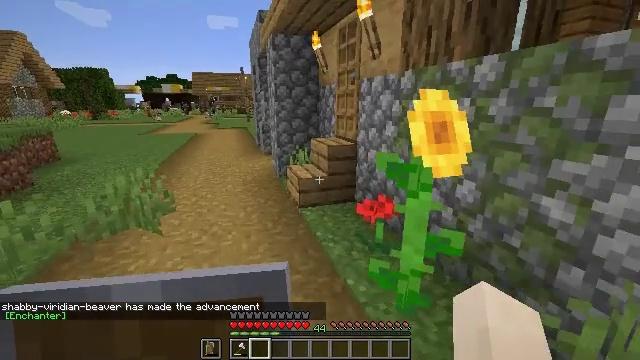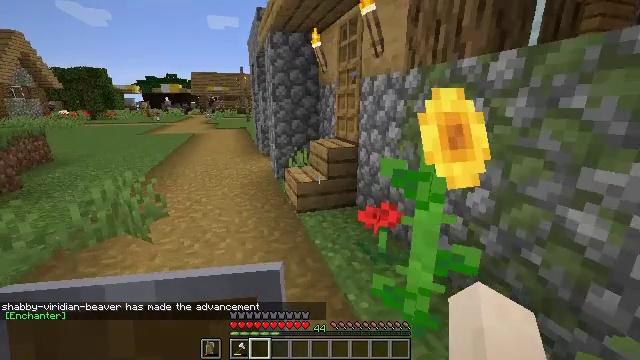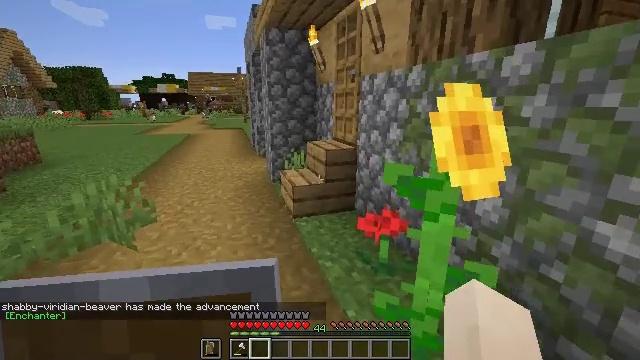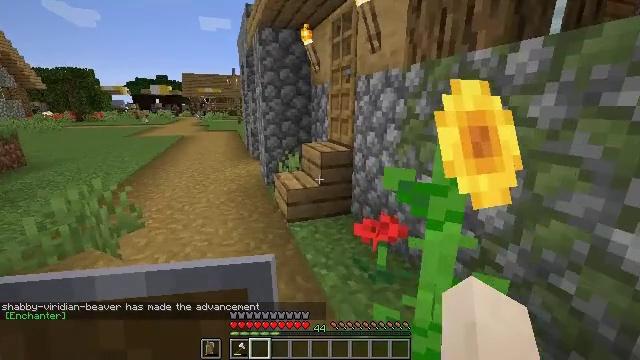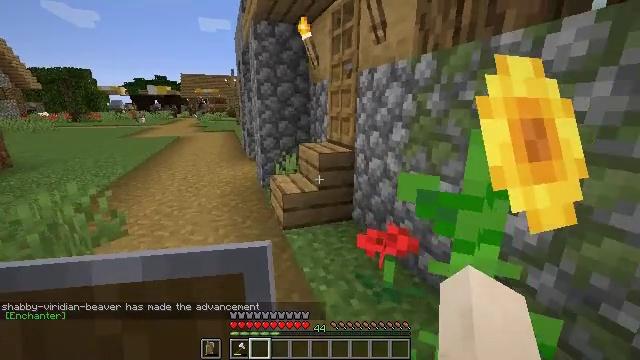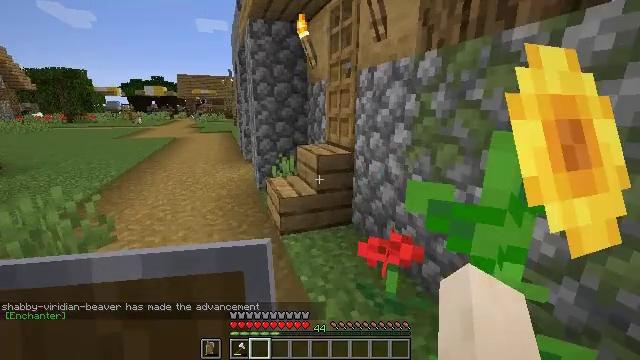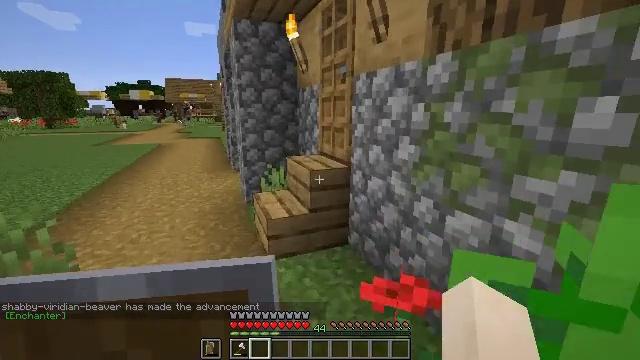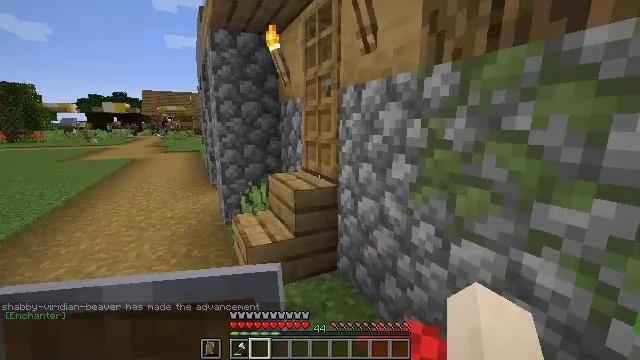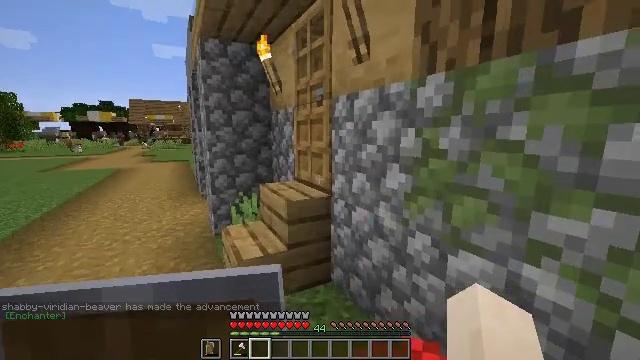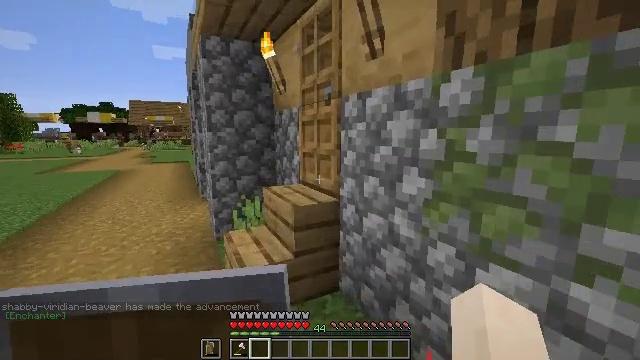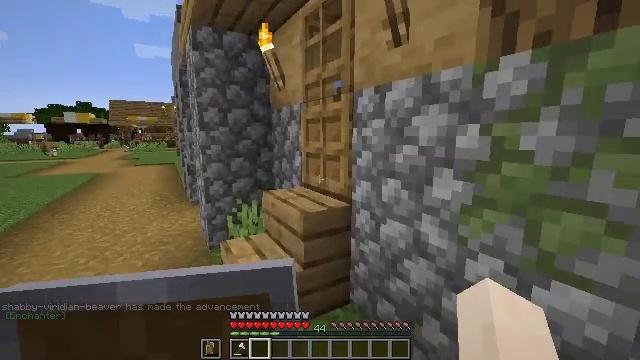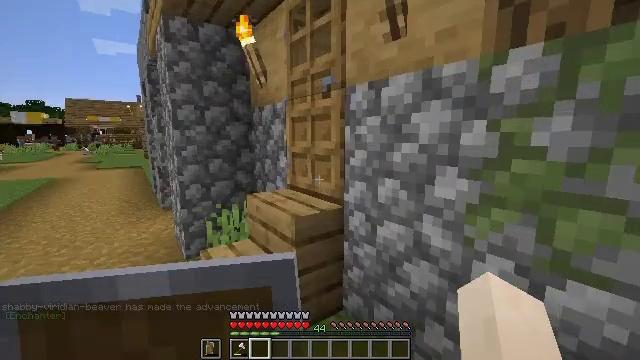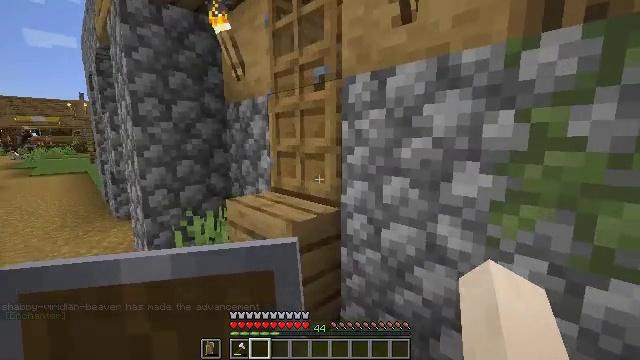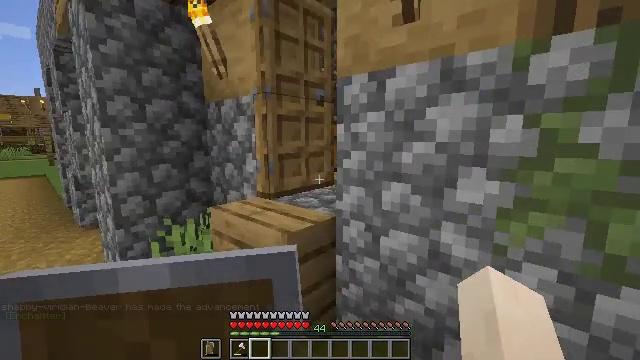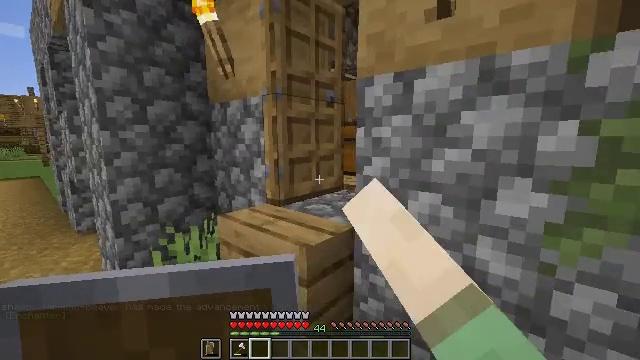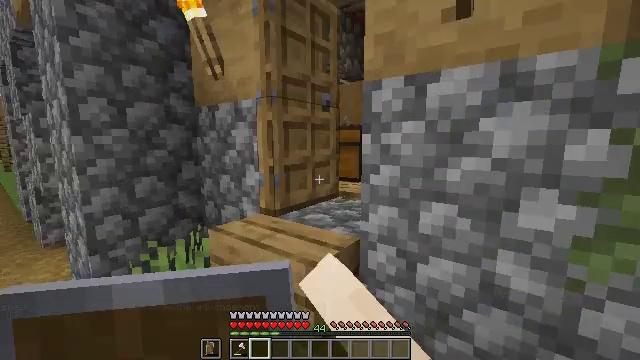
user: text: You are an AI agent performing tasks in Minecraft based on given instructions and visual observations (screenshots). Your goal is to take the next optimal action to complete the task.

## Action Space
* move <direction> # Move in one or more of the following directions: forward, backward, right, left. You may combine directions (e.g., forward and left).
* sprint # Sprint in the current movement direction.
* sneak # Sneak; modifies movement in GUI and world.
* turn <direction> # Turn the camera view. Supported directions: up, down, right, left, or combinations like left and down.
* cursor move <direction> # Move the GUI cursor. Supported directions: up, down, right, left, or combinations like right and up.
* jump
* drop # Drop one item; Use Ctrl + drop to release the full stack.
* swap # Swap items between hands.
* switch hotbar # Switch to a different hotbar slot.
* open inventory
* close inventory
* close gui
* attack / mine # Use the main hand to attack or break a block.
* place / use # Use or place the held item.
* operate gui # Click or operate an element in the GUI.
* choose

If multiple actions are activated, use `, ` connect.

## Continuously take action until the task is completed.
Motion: motion action
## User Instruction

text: Harvest a pumpkin from the field.
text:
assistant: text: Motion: move forward
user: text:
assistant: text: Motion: move forward
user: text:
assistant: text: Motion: move forward, turn right
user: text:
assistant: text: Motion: move forward
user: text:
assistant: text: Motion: move forward
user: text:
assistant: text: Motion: move forward, turn right and up
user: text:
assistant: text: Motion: move forward, turn right and up
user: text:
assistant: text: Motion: move forward and move left, turn right and up
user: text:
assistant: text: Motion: move forward and move left
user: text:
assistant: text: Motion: move forward and move left, turn right
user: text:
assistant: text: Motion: move forward and move left, turn right
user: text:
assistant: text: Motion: move forward and move left, turn right
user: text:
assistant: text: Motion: move forward and move left, turn right, use / place
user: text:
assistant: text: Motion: move forward and move left, use / place
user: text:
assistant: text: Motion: move forward and move left, turn right, use / place
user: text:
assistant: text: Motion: move forward and move left, turn right
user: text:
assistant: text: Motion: move forward, turn right
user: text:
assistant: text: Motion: move forward, turn right
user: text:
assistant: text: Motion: move forward
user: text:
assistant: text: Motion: move forward and move left, turn right and down
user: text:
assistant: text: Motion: move forward and move left, turn right and down
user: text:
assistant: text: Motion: move forward and move left, turn right and down
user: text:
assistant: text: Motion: move forward, turn right and down
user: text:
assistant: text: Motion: move forward, turn right
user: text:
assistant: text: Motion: move forward
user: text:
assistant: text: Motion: move forward
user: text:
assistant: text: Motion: move forward
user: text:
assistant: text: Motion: move forward
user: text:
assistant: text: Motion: move forward, turn right and down
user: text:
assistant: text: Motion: move forward, turn right and down